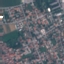
Land use / land cover: Residential